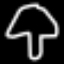
Label: mushroom